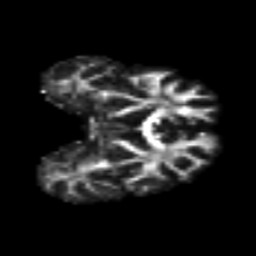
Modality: FA
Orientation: coronal
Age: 32
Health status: ill
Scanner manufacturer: philips
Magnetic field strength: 3 T
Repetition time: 9 s
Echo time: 0.127 s